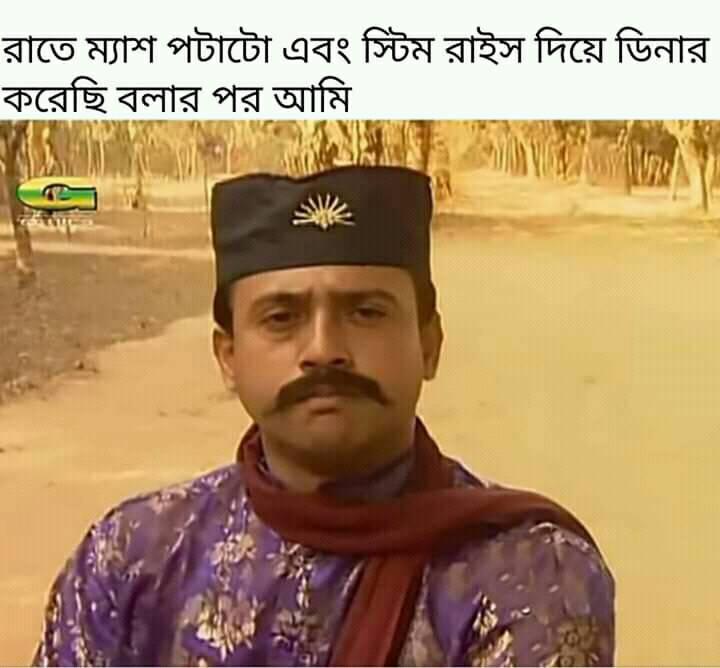
Caption: রাতে ম্যাশ পটাটো এবং স্টিম রাইস দিয়ে ডিনার করেছি বলার পর আমি
Label: non-hate